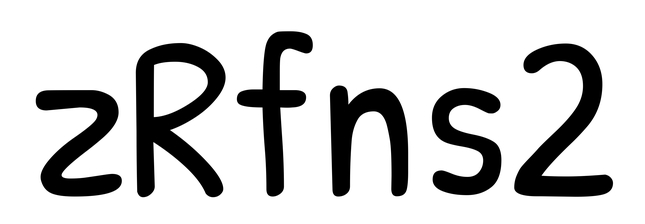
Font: PatrickHand-Regular